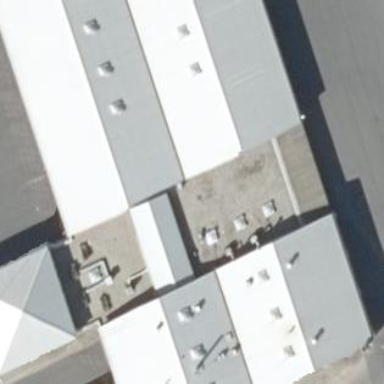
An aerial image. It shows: Industrial building.